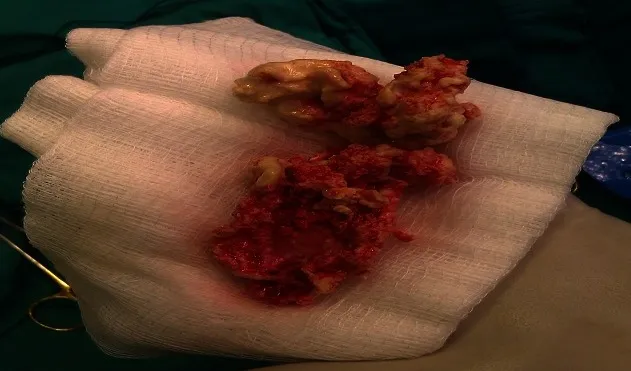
A calcified thrombus that was removed from the right atrium.
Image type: medical_photograph (other_medical_photograph)